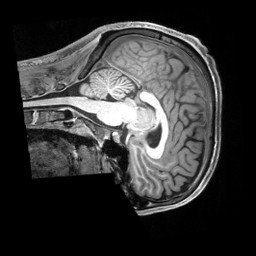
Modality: T1w
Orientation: sagittal
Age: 28
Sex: male
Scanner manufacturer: siemens
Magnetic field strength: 3 T
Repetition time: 2.3 s
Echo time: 0.00229 s